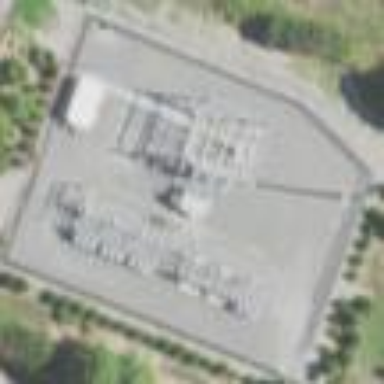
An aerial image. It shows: Distribution substation surrounded by fence.